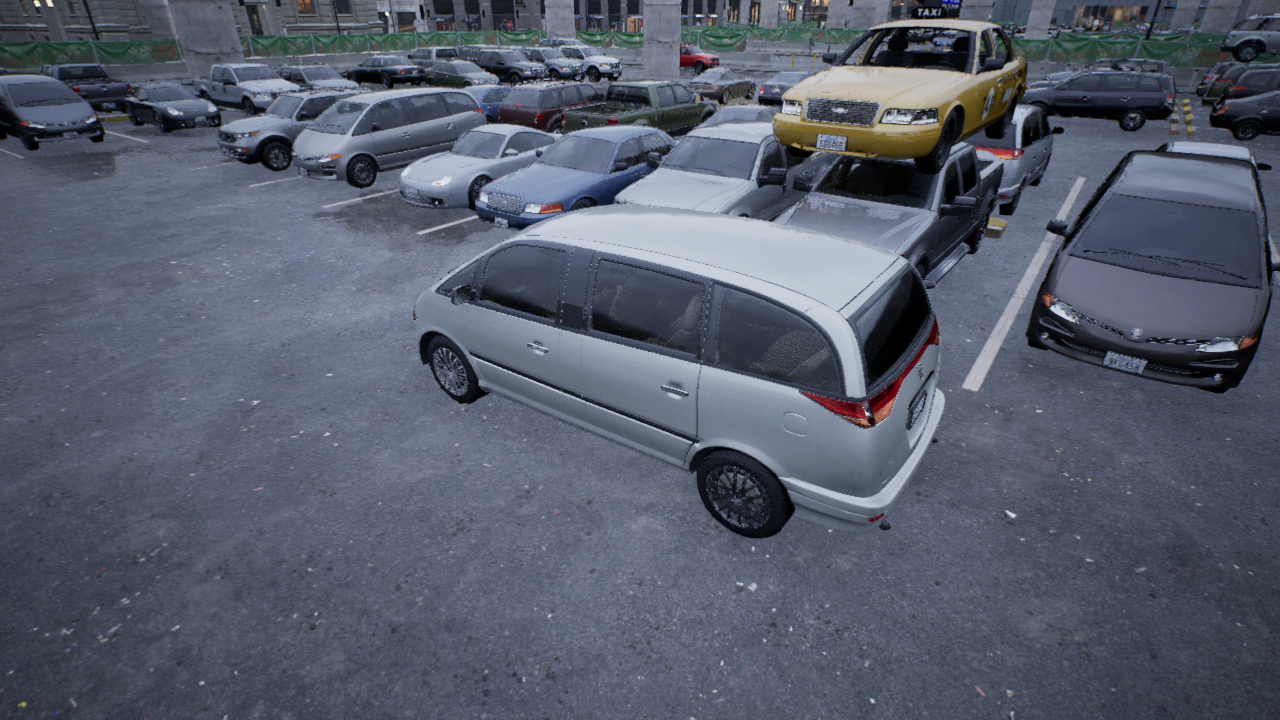
Venue: arterial
Lighting: overcast
Vehicle rig: minivan